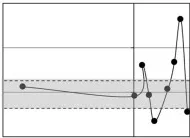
Concussion case 2: persisted symptoms. X axis is days before and after concussion, with day 0 being the day of concussion. : [NF-L]SNAP25+/[CD81]SNAP25+ ratio.
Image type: chart (chart)